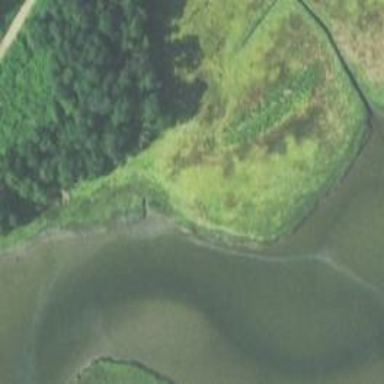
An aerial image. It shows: Tidal channel that allows water to flow in and out as the tides change.